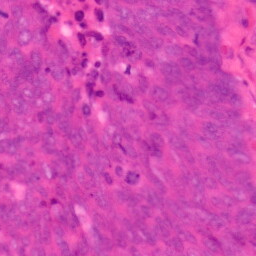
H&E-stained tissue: Colon